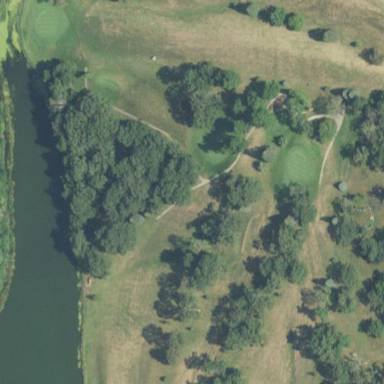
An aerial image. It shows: Golf course.